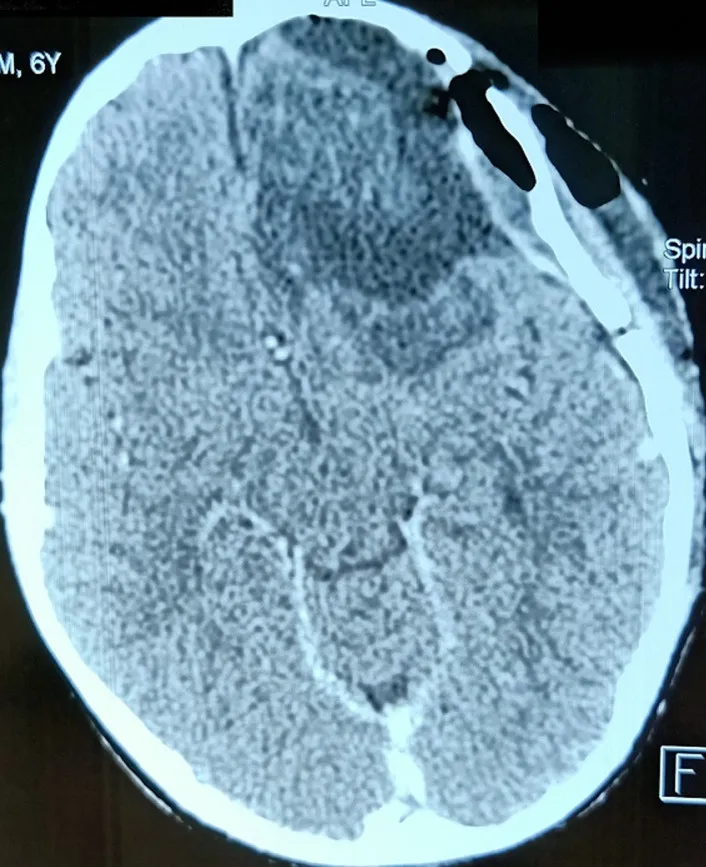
axial non-enhanced postoperative CT scan showing a porencephalic cavity at the level of the tumor bed associated with pneumocephalus even subcutaneously; note the disappearance of midline shift and good decompression of healthy parenchyma.
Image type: radiology (ct)